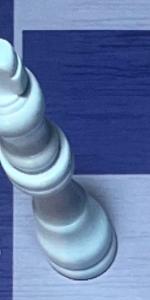
Label: King_White